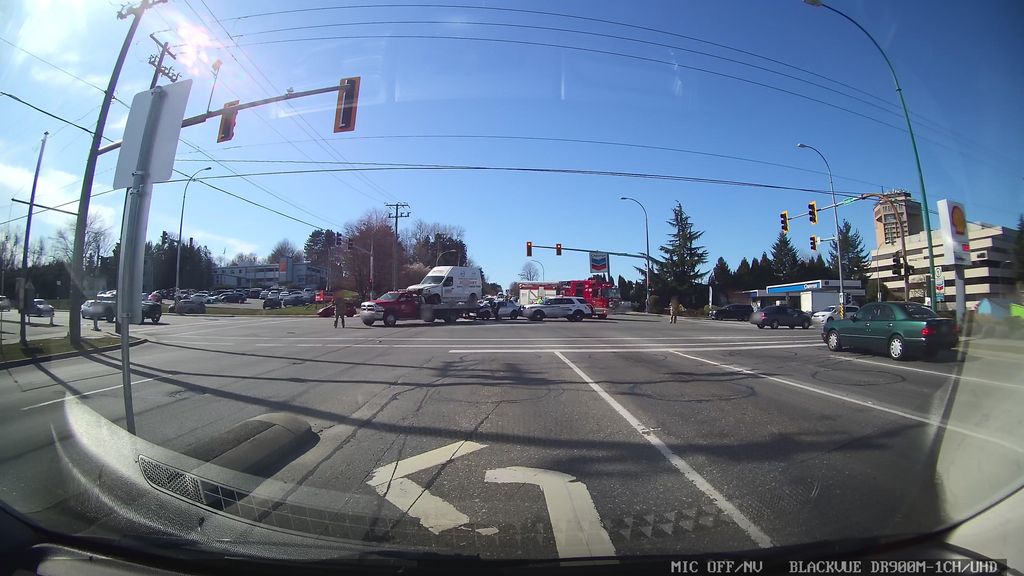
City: vancouver